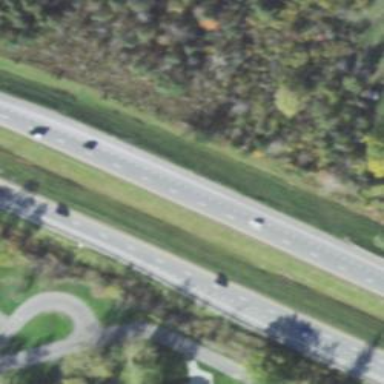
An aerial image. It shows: Asphalt motorway with embankment.